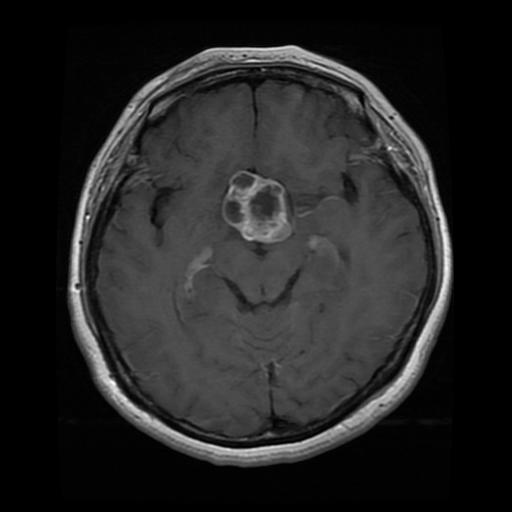
Label: pituitary